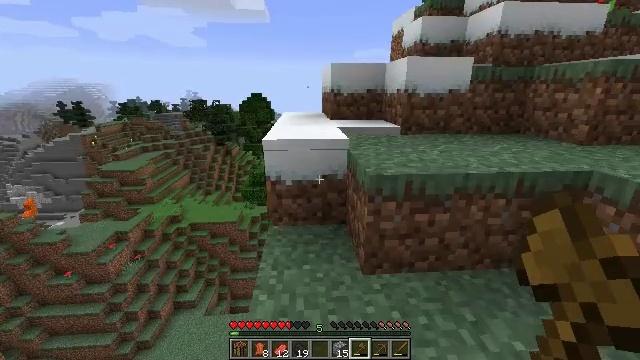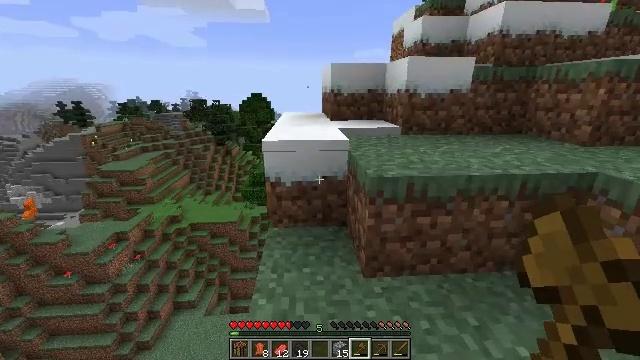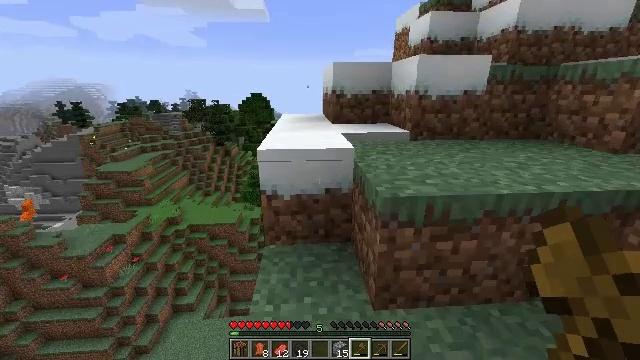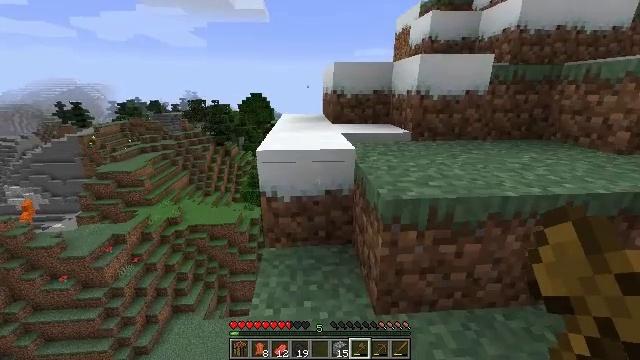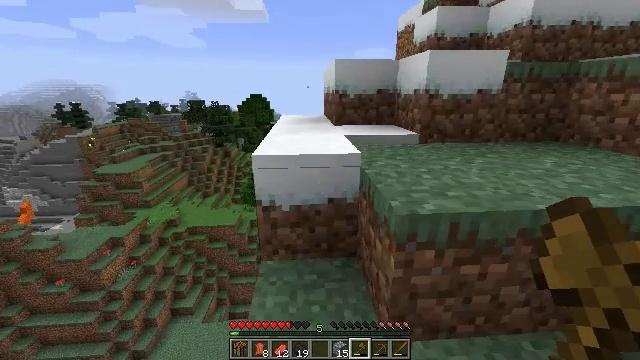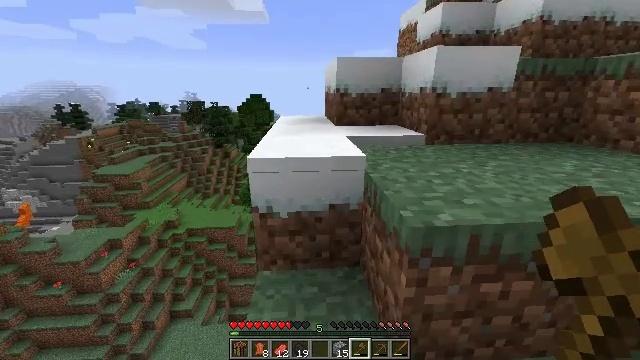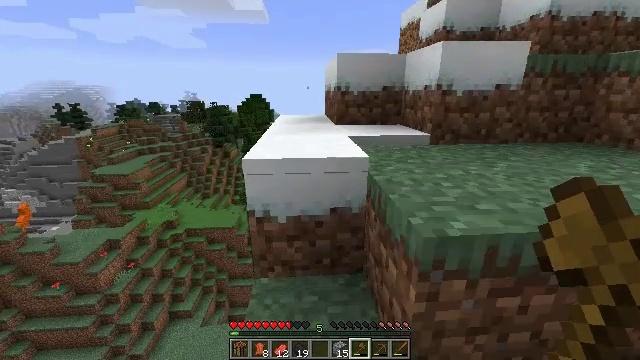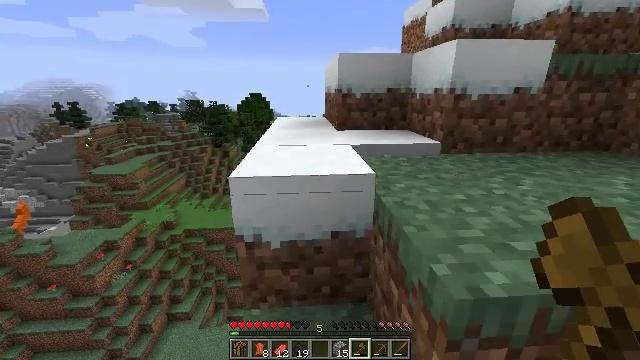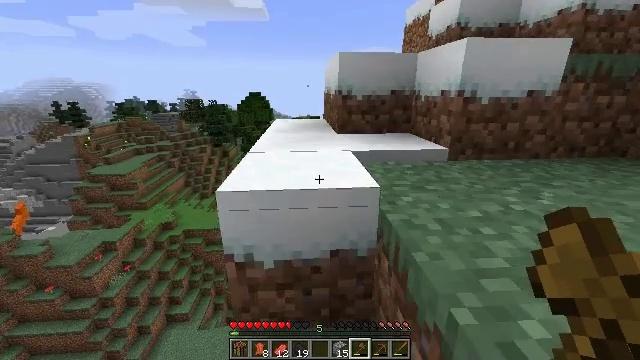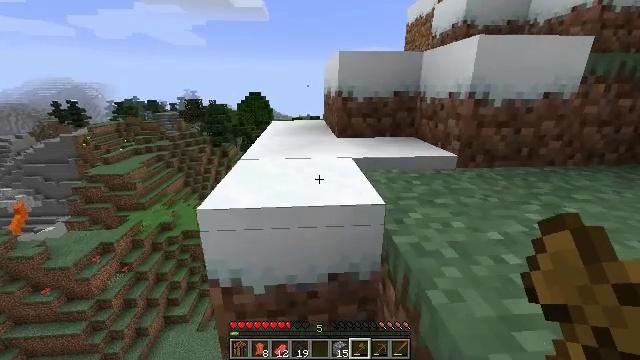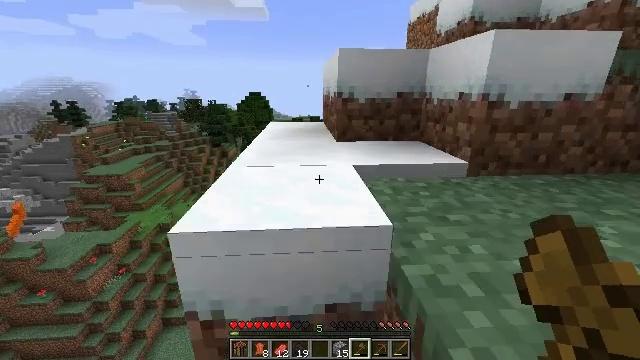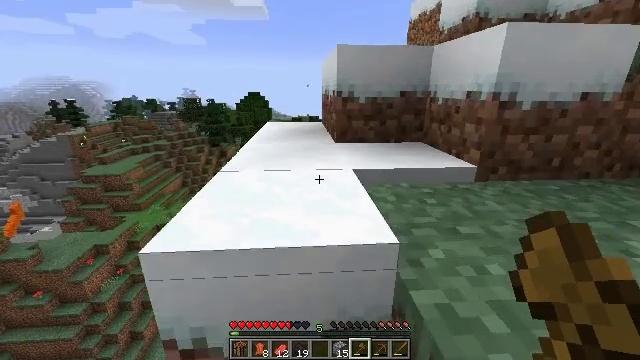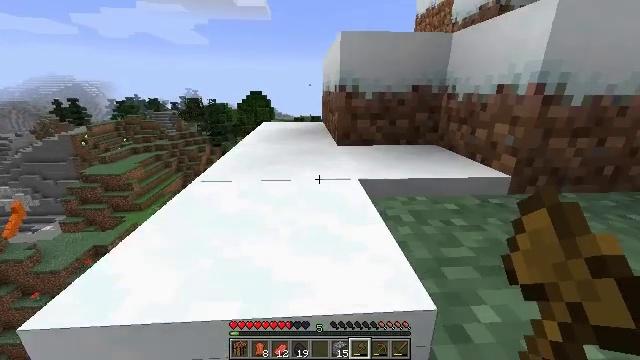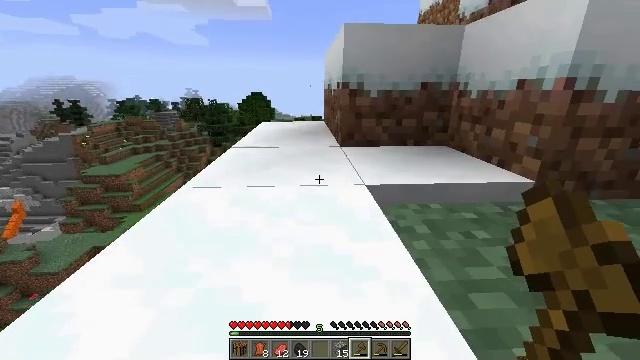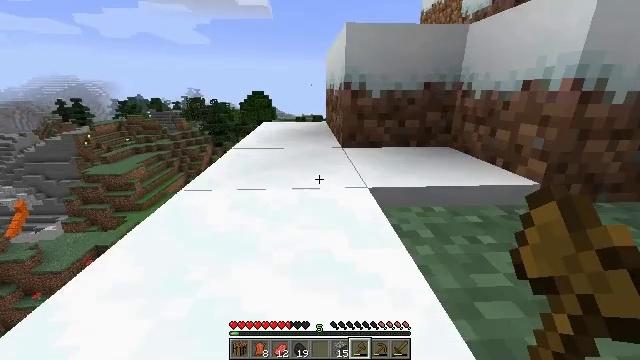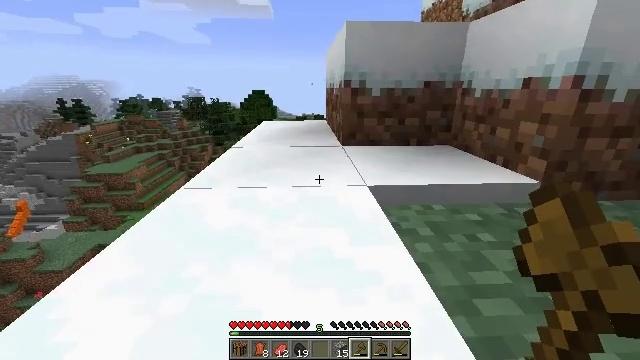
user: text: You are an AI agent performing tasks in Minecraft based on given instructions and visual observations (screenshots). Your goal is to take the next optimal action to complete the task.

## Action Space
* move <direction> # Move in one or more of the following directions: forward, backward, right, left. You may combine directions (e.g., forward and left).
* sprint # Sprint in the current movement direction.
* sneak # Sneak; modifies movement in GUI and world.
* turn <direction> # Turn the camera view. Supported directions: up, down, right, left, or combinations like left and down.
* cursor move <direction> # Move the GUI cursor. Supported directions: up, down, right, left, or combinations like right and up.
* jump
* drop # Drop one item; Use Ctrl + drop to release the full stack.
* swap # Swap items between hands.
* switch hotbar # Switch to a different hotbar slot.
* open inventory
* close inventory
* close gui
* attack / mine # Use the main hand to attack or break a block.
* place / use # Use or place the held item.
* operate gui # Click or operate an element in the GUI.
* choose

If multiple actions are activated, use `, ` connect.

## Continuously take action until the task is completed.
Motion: motion action
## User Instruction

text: Break the dark oak log in the forest.
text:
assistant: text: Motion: move forward
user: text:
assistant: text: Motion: move forward
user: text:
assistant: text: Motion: move forward
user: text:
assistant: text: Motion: move forward
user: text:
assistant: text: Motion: move forward
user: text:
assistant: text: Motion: move forward
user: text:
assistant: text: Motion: move forward
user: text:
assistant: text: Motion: move forward
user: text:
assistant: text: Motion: move forward
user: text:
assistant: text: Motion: move forward
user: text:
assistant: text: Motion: move forward
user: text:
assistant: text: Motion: move forward
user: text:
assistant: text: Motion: move forward
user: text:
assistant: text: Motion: move forward
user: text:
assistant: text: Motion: move forward
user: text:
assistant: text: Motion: move forward
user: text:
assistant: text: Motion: move forward
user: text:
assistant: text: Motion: move forward
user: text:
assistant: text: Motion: move forward
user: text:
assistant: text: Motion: move forward
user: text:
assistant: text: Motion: move forward
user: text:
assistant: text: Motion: move forward
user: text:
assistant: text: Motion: move forward
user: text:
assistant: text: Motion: move forward
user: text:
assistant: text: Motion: move forward, jump
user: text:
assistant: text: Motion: move forward, jump
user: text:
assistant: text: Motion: move forward, jump
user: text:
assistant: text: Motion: move forward, jump
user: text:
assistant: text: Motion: move forward, jump
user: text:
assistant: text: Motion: move forward, jump